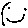
Label: smiley face